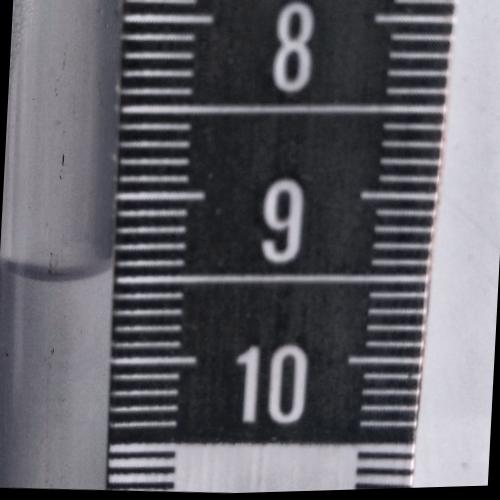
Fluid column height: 9.5 cm